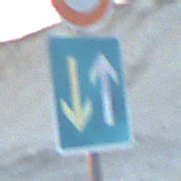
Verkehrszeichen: VorrangVorGegenverkehr
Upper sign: Geschwindigkeit40
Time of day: SunriseSunset
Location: Outdoor (Beach)
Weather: PartlyCloudy
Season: NotSpecified
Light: Natural